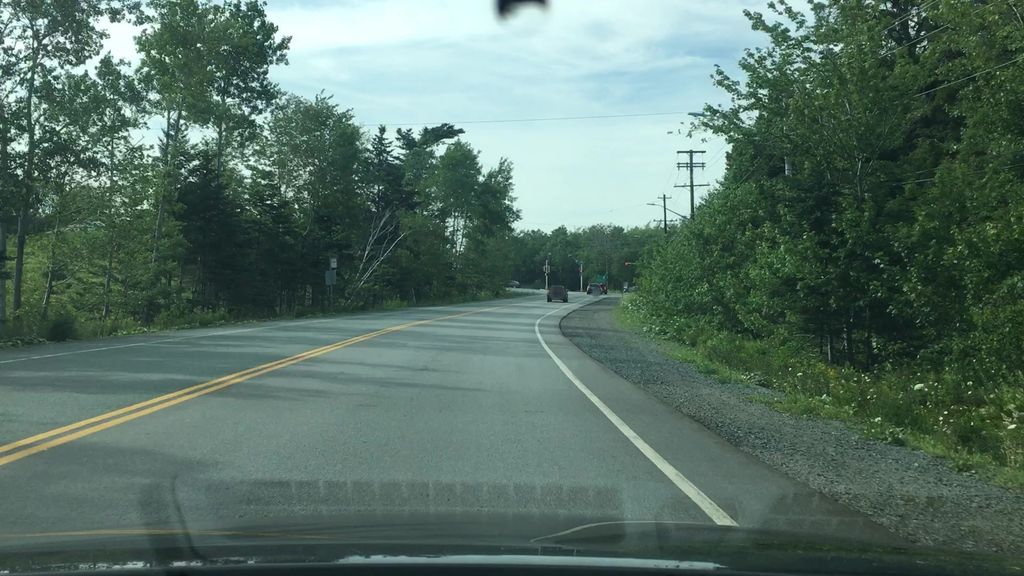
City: halifax